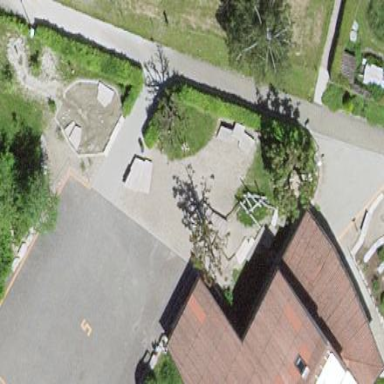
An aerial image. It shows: Playground featuring climbing frame.